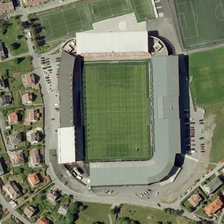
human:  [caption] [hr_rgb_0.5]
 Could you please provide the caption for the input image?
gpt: many buildings are near a stadium with a football field .

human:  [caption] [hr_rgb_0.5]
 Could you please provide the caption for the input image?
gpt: many buildings are near a stadium with a football field .

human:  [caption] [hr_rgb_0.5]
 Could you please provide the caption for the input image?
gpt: many buildings are near a stadium with a football field .

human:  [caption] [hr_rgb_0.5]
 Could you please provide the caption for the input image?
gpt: many buildings are near a stadium with a football field .

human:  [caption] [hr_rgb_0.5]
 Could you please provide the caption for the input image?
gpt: many buildings are near a stadium with a football field .